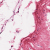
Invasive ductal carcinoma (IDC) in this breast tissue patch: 0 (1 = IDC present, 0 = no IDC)